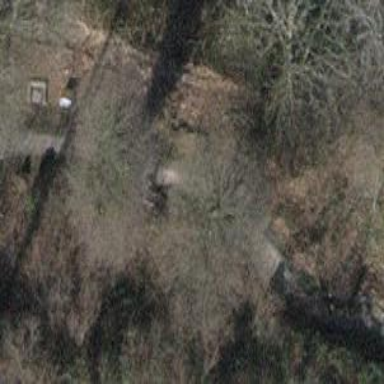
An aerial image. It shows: Brown bench.